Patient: sex M, age 80
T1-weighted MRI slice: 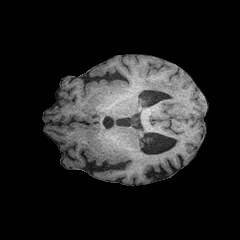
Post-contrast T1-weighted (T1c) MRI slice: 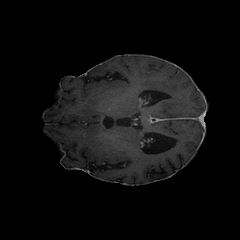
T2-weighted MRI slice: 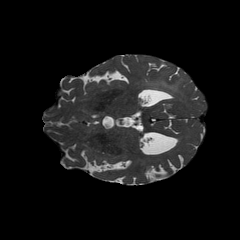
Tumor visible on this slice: yes
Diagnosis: Glioblastoma, IDH-wildtype
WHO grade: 4